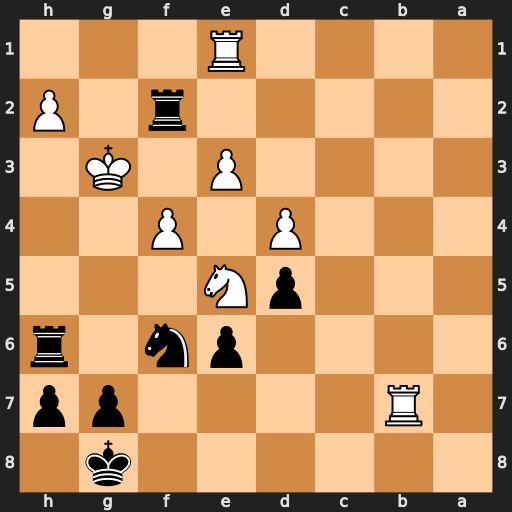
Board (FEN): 6k1/1R4pp/4pn1r/3pN3/3P1P2/4P1K1/5r1P/4R3
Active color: b
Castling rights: -
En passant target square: -
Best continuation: Ne4+ Kg4 Rh4+ Kxh4 Rxh2+ Kg4 h5+ Kf3 Rf2#